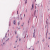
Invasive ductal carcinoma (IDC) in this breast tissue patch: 1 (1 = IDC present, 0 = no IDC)